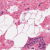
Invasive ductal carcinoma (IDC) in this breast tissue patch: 0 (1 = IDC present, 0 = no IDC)